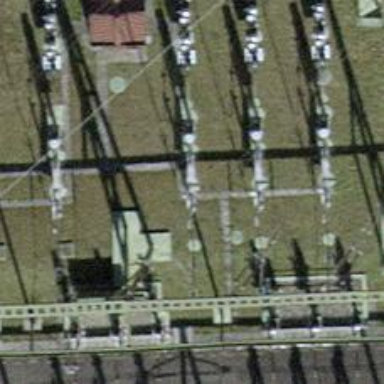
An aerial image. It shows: Insulator used in power equipment.